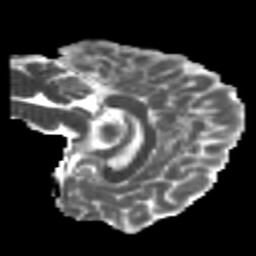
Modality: MD
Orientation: sagittal
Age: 21
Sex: female
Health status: healthy
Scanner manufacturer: philips
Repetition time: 7.475 s
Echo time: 0.08753 s